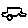
Label: car